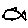
Label: fish